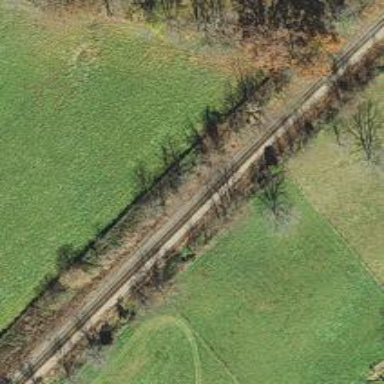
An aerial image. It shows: Railway track.